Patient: sex M, age 60
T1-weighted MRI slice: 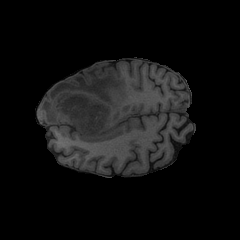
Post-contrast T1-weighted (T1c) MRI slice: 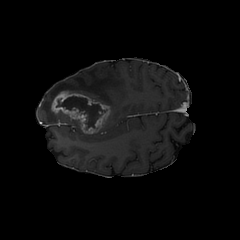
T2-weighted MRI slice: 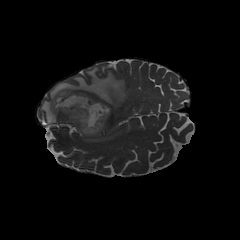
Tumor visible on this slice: yes
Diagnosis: Glioblastoma, IDH-wildtype
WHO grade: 4